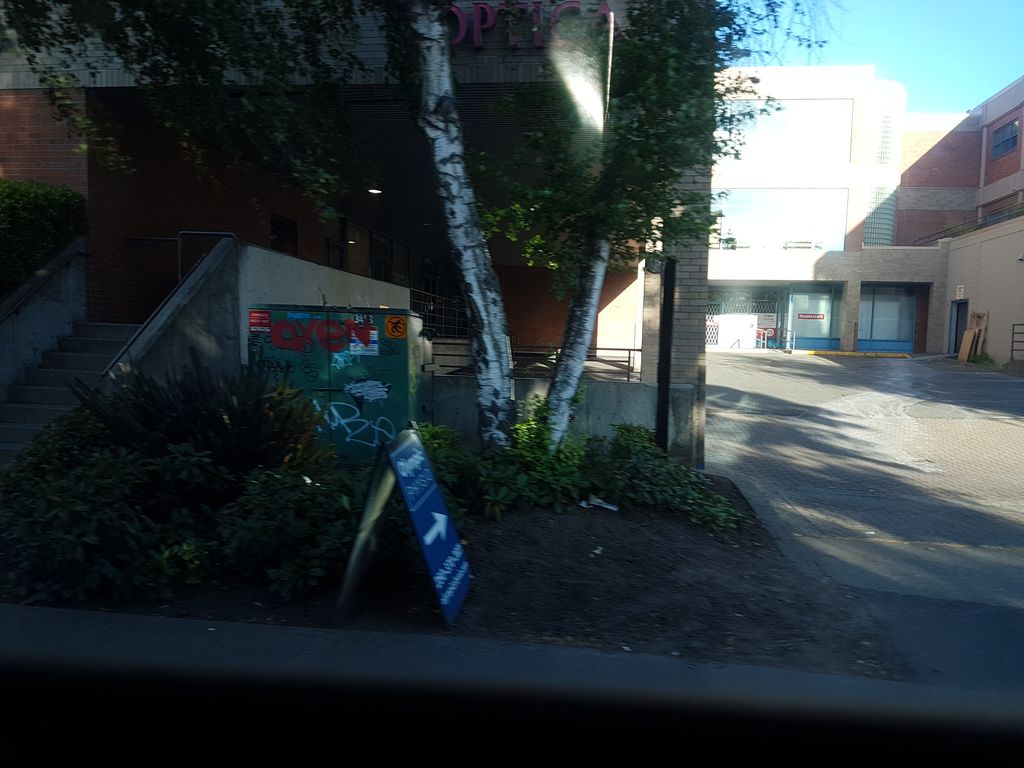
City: victoria